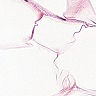
Metastatic tissue present: no